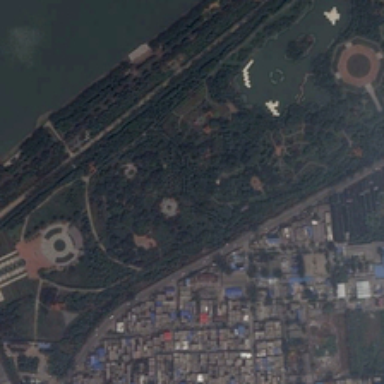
The rectanguale park with a pond next to a tract of dense buildings is at the river .